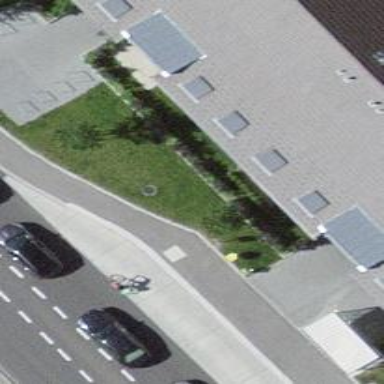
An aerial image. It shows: Bus stop with platform for public transport.